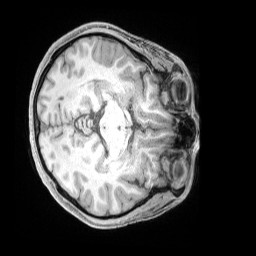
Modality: T1w
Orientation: axial
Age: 33
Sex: male
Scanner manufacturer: siemens
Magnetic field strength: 3 T
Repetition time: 2 s
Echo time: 0.00211 s